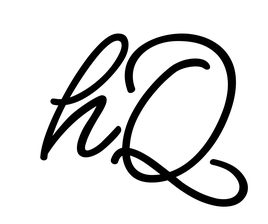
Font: MeowScript-Regular